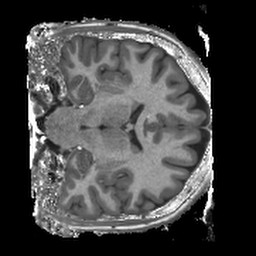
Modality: T1w
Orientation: coronal
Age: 23
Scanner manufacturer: siemens
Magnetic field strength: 3 T
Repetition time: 2.4 s
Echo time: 0.00224 s